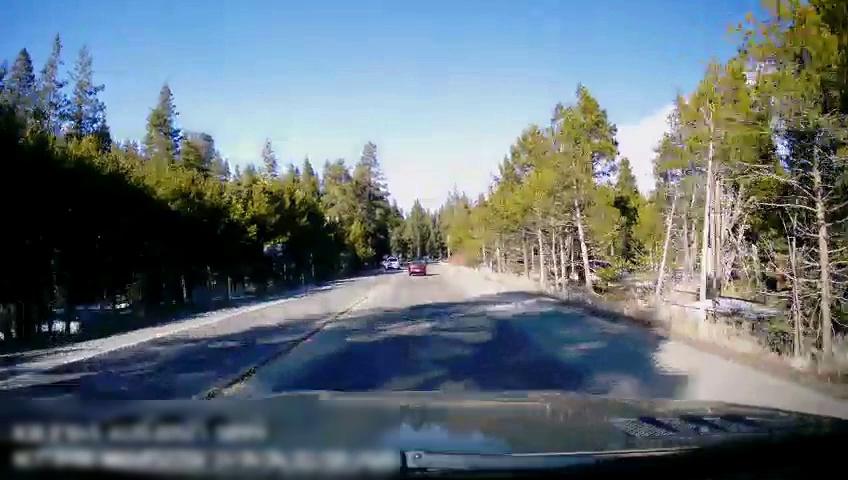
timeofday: Day
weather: Sunny
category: Drivable Space
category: Vehicles | Car
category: Vehicles | Truck
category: Lanes | Current Lane
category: Lanes | Opposite Lane